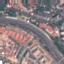
Label: Highway